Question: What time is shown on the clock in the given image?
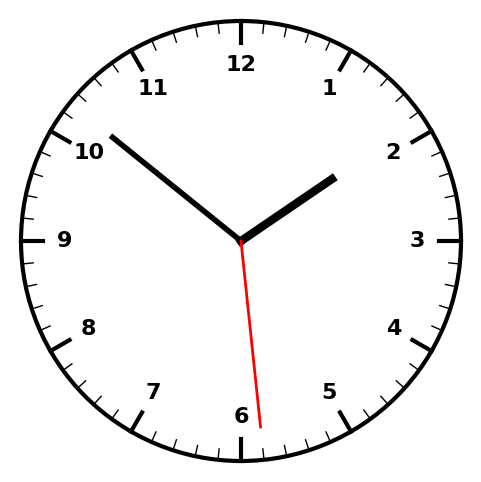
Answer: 01:51:29